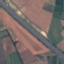
Land use / land cover class: Highway